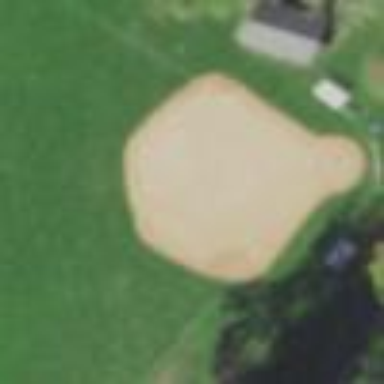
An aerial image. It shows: Baseball pitch for leisure land activities.